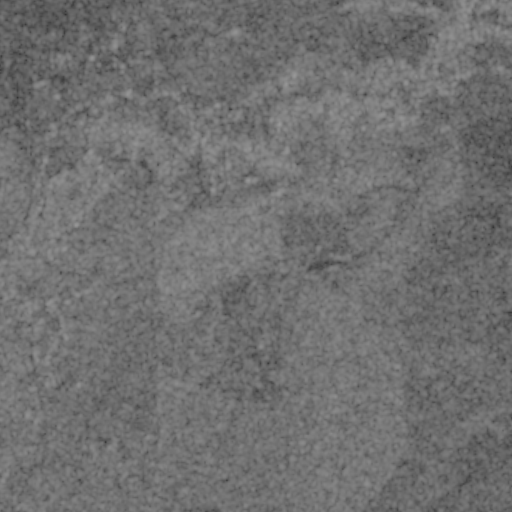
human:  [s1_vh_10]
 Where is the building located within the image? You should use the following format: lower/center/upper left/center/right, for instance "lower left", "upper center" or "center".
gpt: The building is located in the upper left of the image.
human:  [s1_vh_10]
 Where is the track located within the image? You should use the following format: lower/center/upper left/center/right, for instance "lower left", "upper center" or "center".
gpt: There is no track in the image.

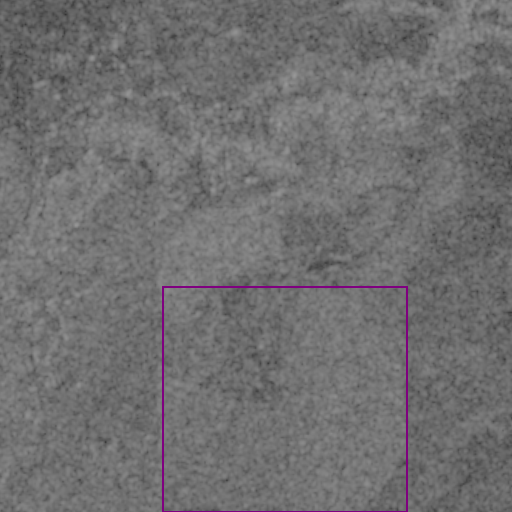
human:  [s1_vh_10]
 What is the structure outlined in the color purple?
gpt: The structure outlined in purple is a crop field.
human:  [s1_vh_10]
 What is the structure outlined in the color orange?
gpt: There is no orange outline.